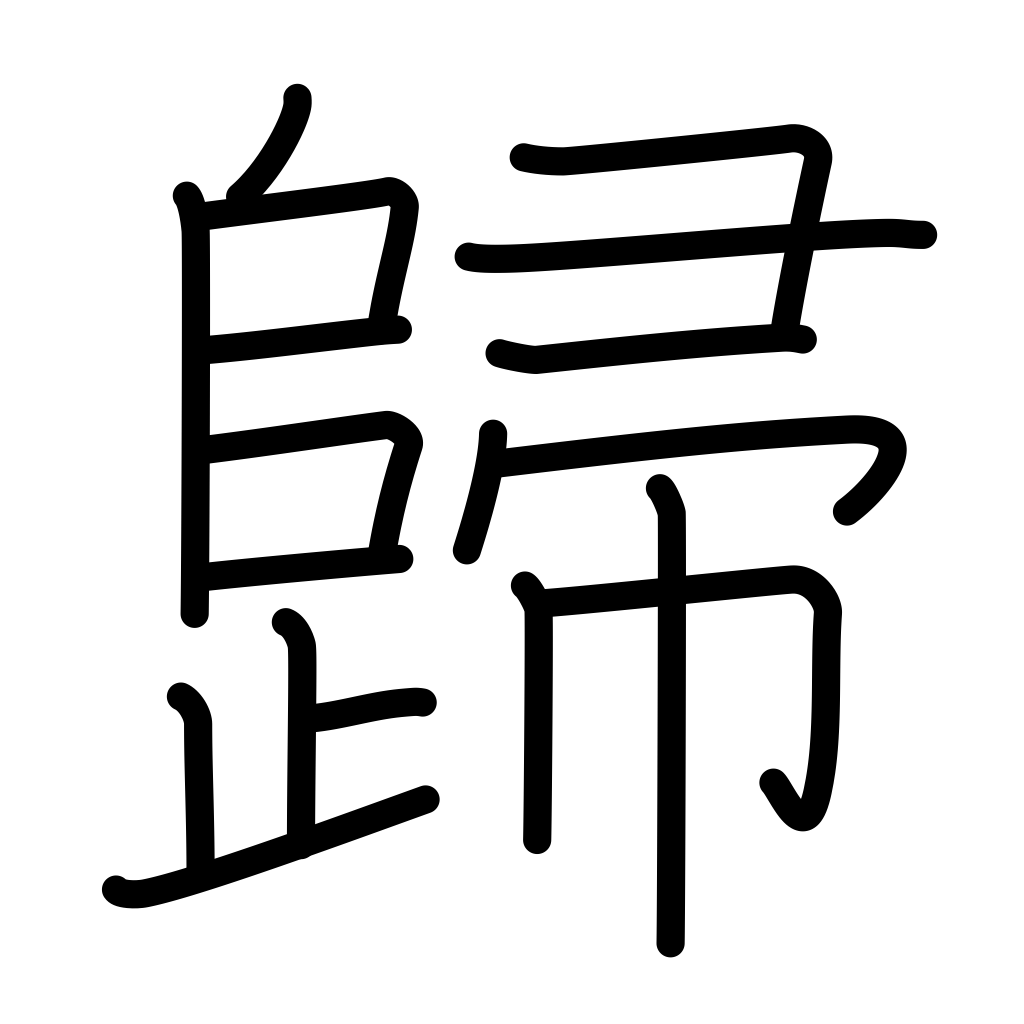
Meaning: homecoming, arrive at, lead to, result in